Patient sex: M
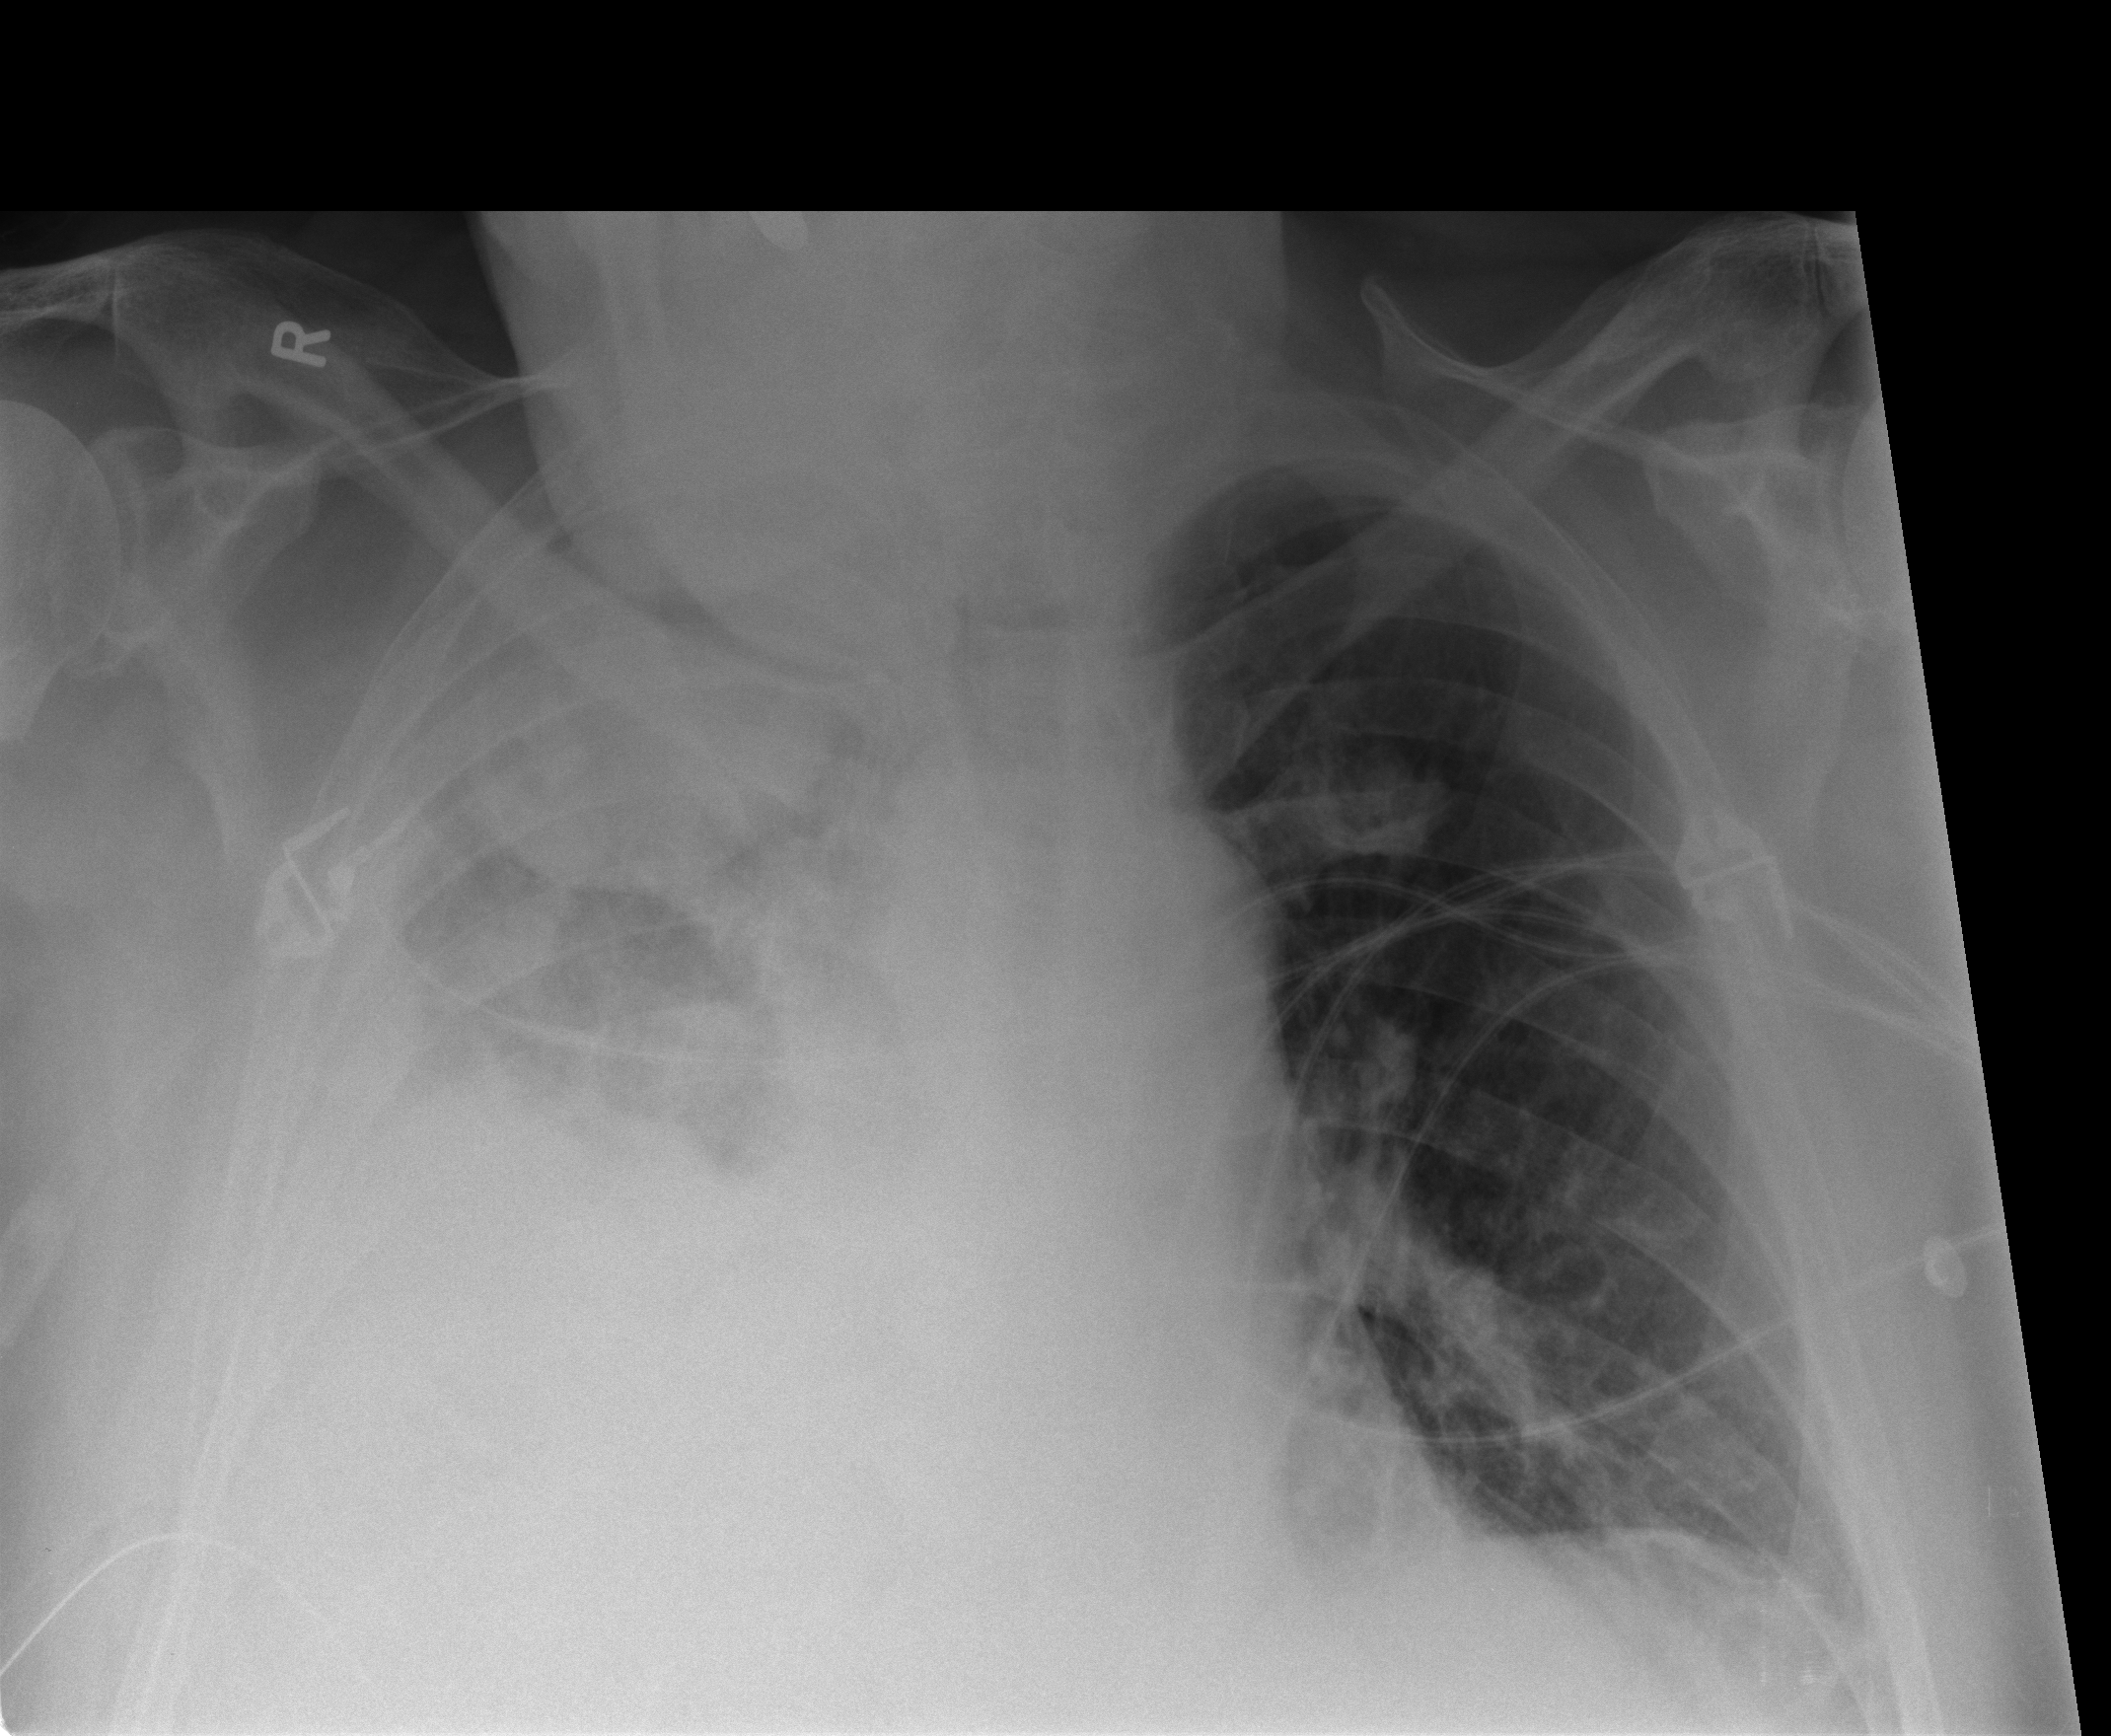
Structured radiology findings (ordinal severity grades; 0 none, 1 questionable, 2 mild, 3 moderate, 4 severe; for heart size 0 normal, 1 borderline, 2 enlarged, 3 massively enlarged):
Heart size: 2
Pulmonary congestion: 0
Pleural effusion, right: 4
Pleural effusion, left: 0
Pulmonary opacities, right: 3
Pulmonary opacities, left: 0
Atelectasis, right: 3
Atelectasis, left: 1